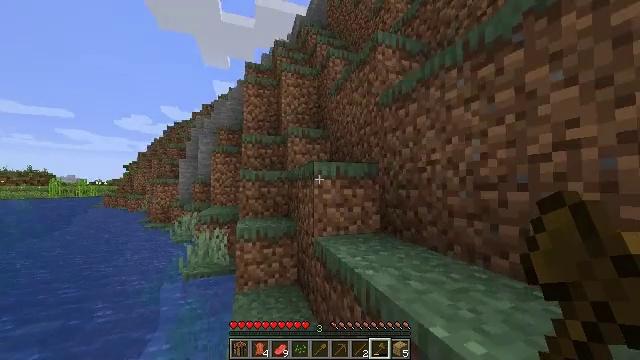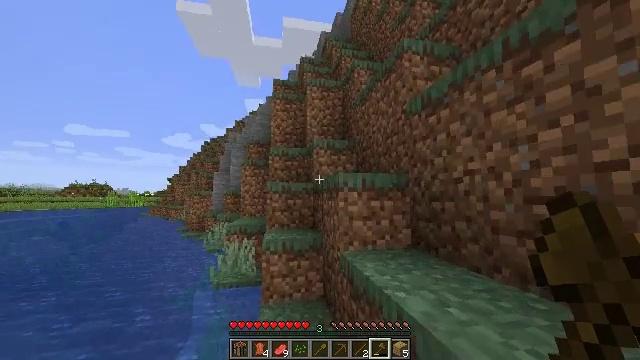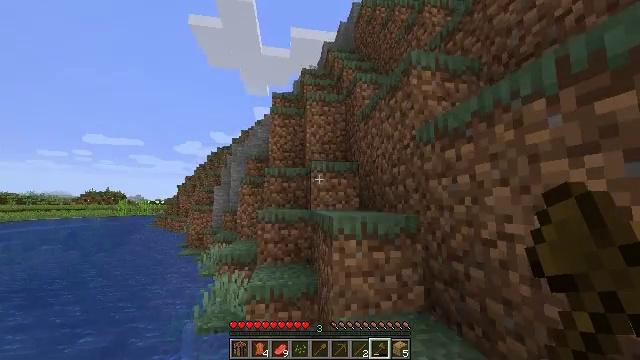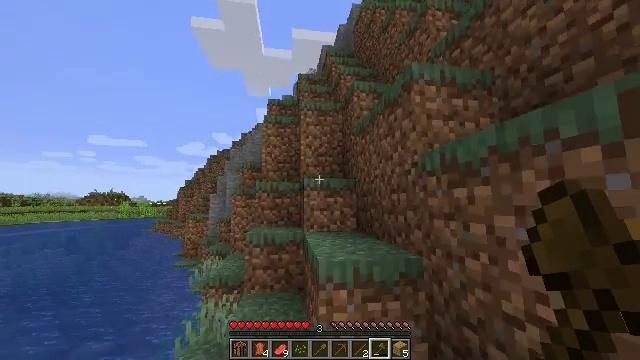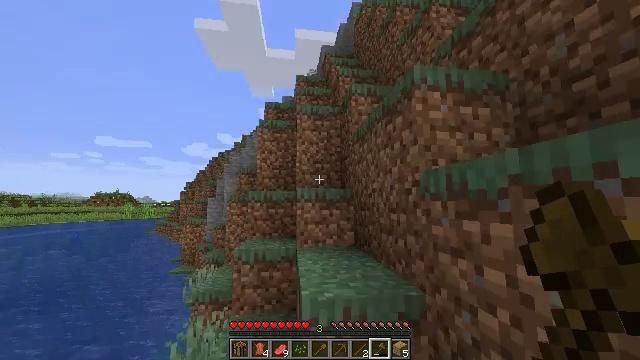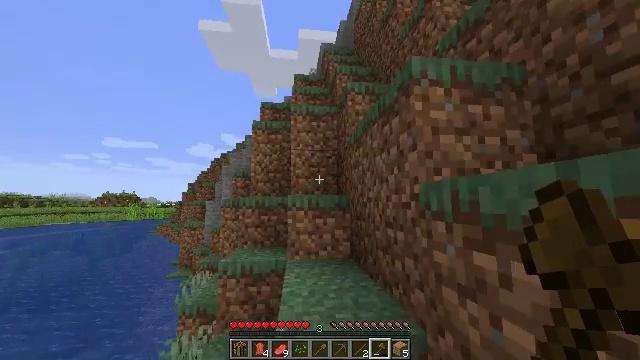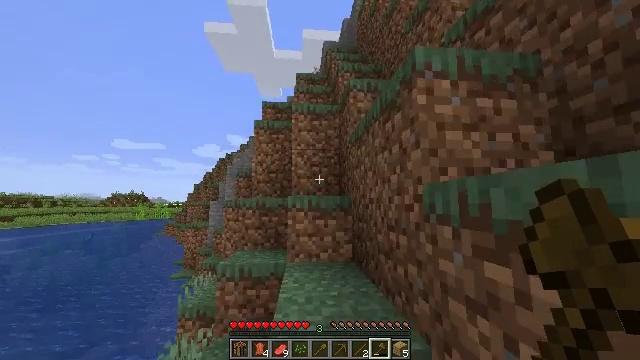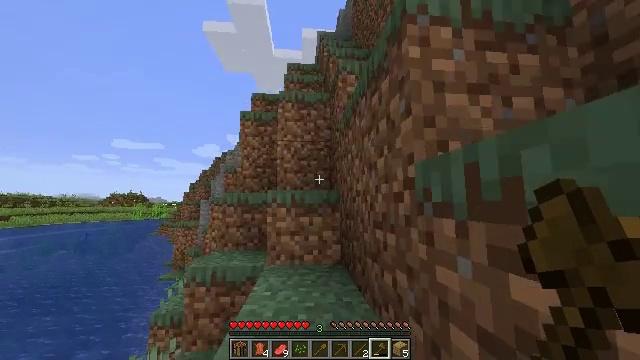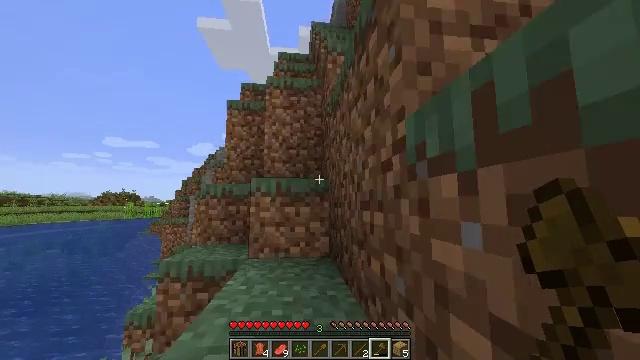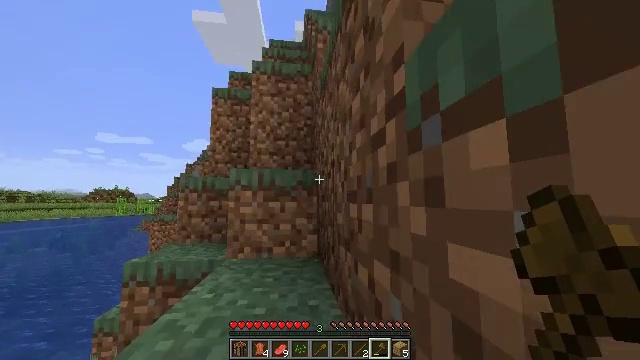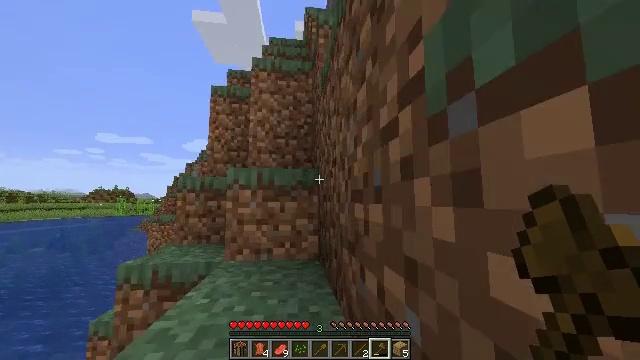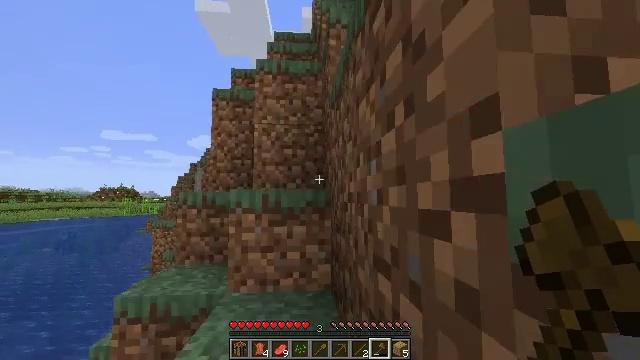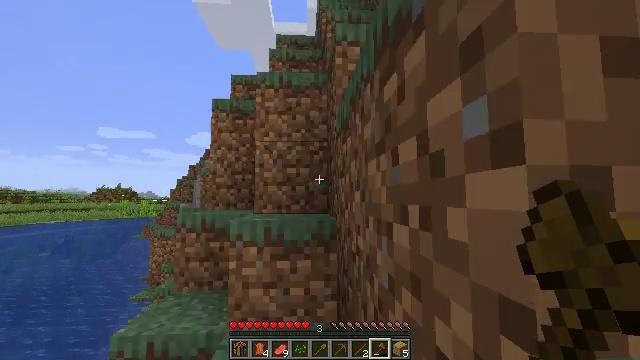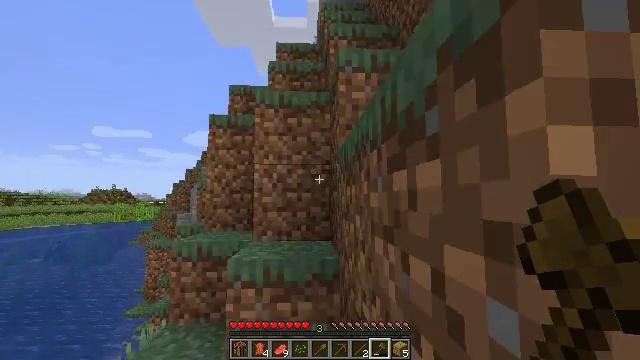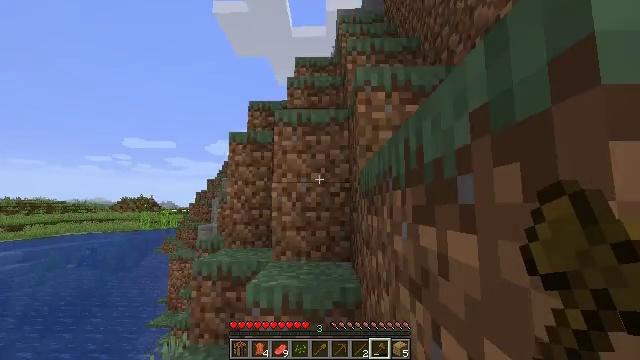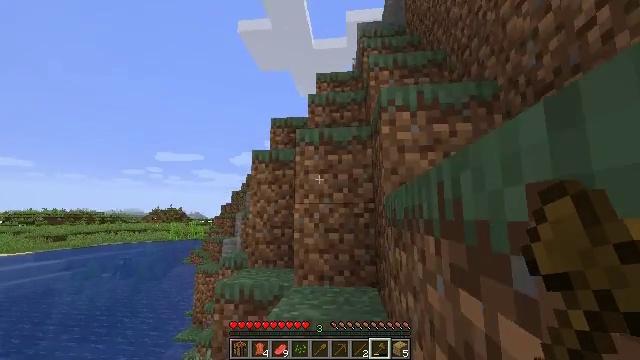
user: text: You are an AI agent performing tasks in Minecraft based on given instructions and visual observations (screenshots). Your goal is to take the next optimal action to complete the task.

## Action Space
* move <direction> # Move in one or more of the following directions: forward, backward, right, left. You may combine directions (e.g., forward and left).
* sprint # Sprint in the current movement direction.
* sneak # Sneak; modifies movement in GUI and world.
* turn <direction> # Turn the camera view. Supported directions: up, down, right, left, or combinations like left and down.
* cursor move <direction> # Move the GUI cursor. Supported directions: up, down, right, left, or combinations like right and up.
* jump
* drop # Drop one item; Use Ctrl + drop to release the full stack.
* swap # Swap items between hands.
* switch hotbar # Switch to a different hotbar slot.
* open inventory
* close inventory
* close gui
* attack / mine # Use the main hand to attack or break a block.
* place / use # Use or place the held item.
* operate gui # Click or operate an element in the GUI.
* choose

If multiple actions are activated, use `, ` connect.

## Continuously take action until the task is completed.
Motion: motion action
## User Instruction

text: Harvest stone in the caves.
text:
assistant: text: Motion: move forward and move right, sprint, turn left and up, jump
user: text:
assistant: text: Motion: move forward and move right, sprint, turn left and up, jump
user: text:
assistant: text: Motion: move forward and move right, sprint, jump
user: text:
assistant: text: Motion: move forward and move right, sprint, jump
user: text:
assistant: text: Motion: move forward and move right, sprint, turn left, jump
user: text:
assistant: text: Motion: move forward, sprint, turn left, jump
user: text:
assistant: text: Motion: move forward, sprint, jump
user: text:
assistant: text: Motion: move forward, sprint, turn right, jump
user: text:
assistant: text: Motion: move forward, sprint, jump
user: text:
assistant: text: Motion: move forward, sprint, jump
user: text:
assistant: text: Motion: move forward, sprint, turn left, jump
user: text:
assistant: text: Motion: move forward, sprint, turn left, jump
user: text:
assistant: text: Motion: move forward, sprint, jump
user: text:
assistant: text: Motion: move forward, sprint, turn left and up, jump
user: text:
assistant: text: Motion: move forward, sprint, turn left and up, jump
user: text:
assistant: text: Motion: move forward, sprint, turn left, jump
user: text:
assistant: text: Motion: move forward, sprint, turn left and down, jump
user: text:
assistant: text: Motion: move forward, sprint, turn left and down, jump
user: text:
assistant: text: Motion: move forward, sprint, turn left and down, jump
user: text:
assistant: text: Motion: move forward, sprint, turn down, jump
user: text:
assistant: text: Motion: move forward, sprint, turn down, jump
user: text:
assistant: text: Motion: move forward, sprint, turn down, jump
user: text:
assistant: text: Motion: move forward, sprint, turn right and down, jump
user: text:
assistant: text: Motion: move forward, sprint, turn right and down, jump
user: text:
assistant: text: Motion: move forward and move left, sprint, turn down, jump
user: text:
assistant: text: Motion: move forward and move left, sprint, turn right and down, jump
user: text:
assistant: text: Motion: move forward and move left, sprint, jump
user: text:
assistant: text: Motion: move forward, sprint, jump
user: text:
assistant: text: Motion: move forward, sprint, jump
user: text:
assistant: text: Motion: move forward and move left, sprint, jump